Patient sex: M
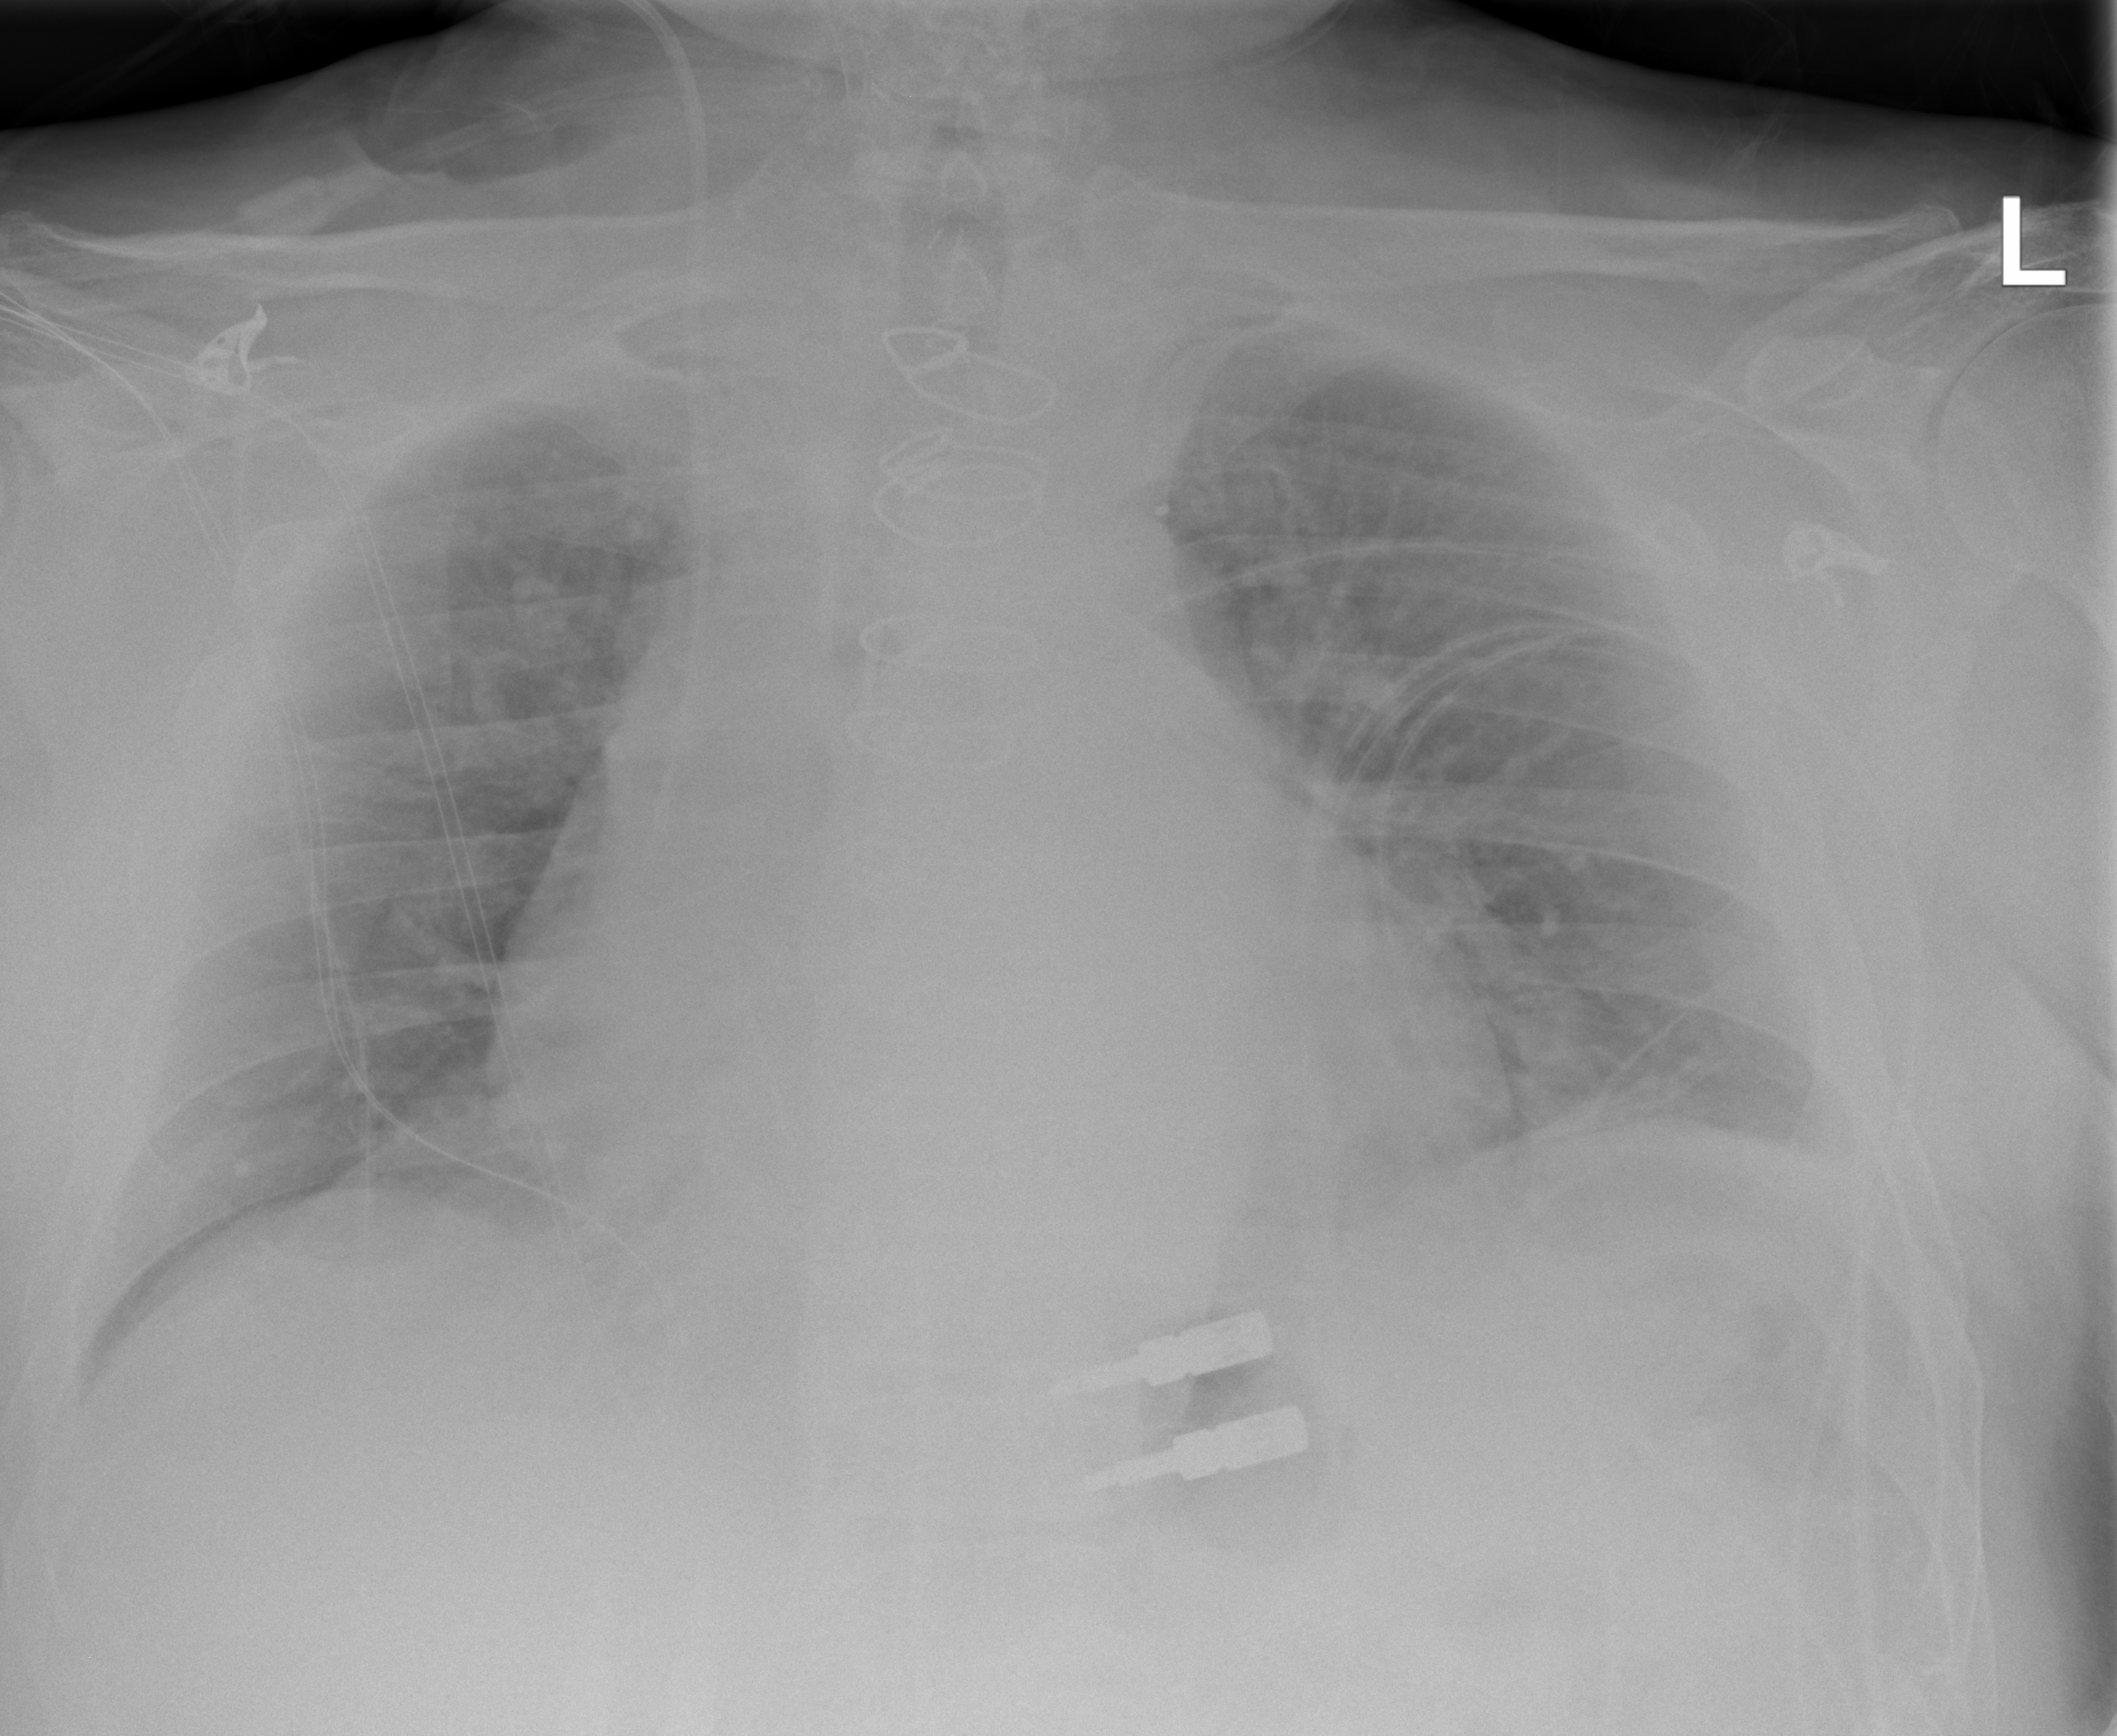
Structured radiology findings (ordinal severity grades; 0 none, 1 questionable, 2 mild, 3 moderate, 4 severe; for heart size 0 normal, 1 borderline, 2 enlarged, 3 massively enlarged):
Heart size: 1
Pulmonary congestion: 1
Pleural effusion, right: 0
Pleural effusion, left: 2
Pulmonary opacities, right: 0
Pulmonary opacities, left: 0
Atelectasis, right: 0
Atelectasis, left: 2